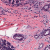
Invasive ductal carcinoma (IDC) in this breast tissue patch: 1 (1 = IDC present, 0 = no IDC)